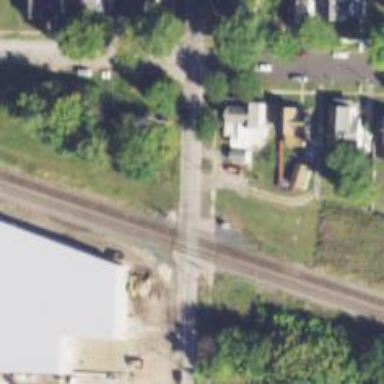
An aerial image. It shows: Railway crossing.